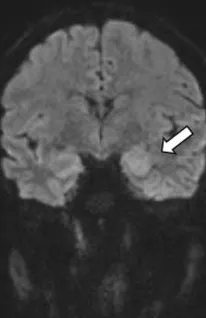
Resolve 3 scan trace. Showing asymmetry of hippocampal regions with a significant restriction to the left (arrows).
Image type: radiology (mri)